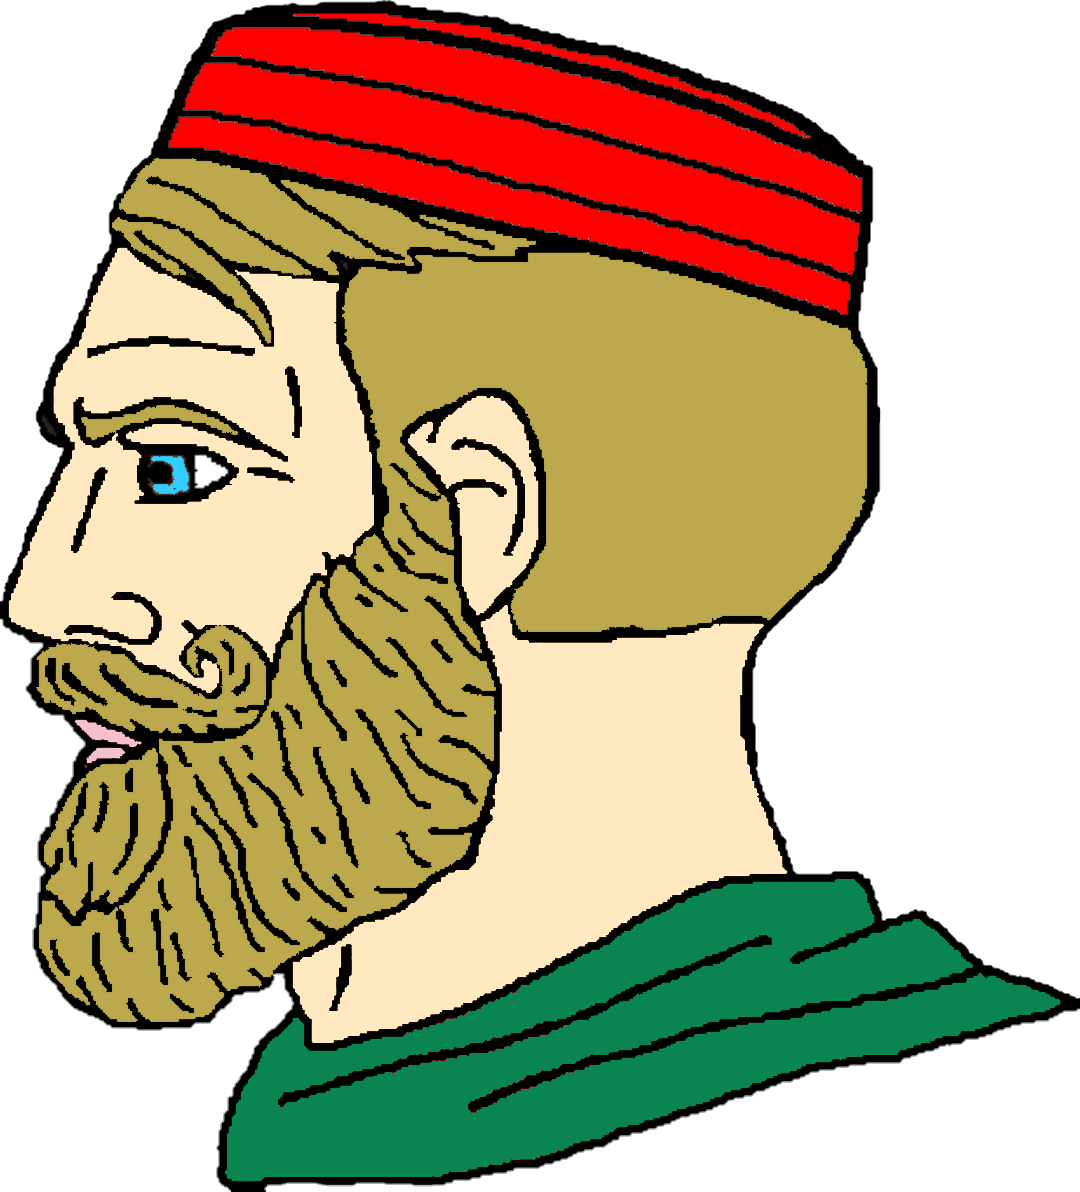
Label: 4_Yes_Chad